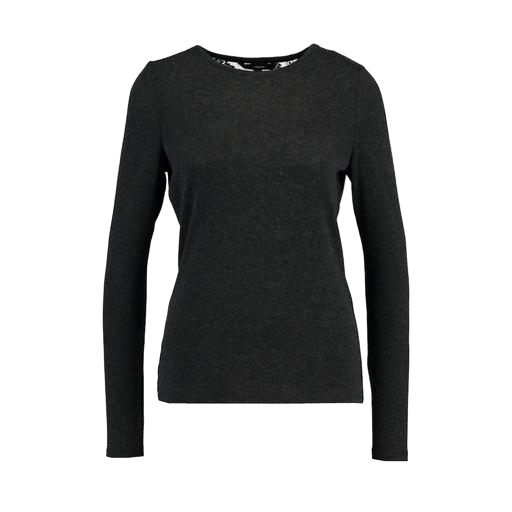
long-sleeve t-shirt only macy, longer-sleeved and dark grey, long sleeved and dark grey, white background